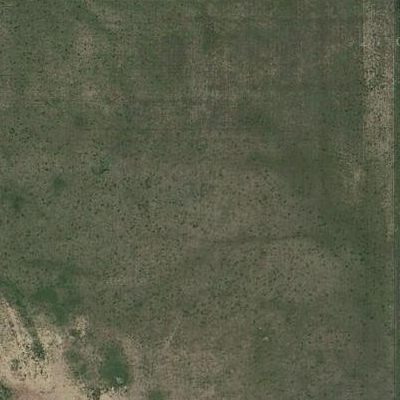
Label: Grass